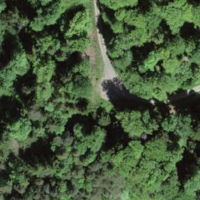
EUNIS habitat code: 44
Species observed at this site:
Salvia glutinosa
Rhamnus cathartica